Brain MRI, t1w sequence, axial 2D slice.
Patient: age 50, sex M, weight 95 kg, height 1.95 m
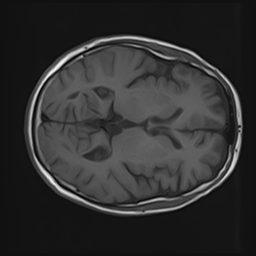